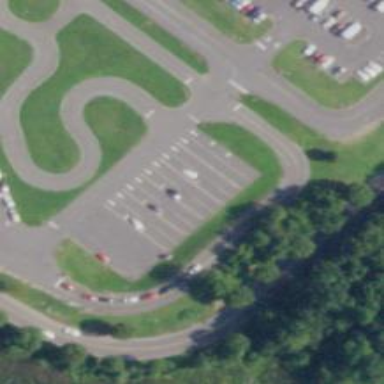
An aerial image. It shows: Service road leading to test track.